Question: I have a dataframe with Markets, Retailers and Sales. I need to bin the Retailers within each Market into 5 quantiles.
Example:

'''
dataframe <- structure(list(Market = c(1, 1, 1, 2, 2, 2), Retailer = c(1,
2, 3, 4, 5, 6), Sales = c(5, 10, 25, 5, 10, 25), Quantile = c(1,
2, 3, 1, 2, 3)), class = "data.frame", row.names = c(NA, -6L))
'''
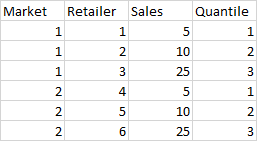
Answer: One approach is using 'group_by' and 'ntile' from 'dplyr':
'''
library(dplyr)
dataframe %>%
group_by(Market) %>%
mutate(Quantile = ntile(Sales, 4))
# A tibble: 150 x 4
# Groups: Market [3]
Market Retailer Sales Quantile
<int> <int> <dbl> <int>
1 1 1 16804 1
2 1 2 80752 4
3 1 3 38494 2
4 1 4 32773 2
5 1 5 60210 3
# ... with 145 more rows
'''
'''
set.seed(3)
dataframe <- data.frame(Market = rep(1:3, each = 50),
Retailer = rep(1:50, times = 3),
Sales = round(runif(150,0,100000),0))
'''